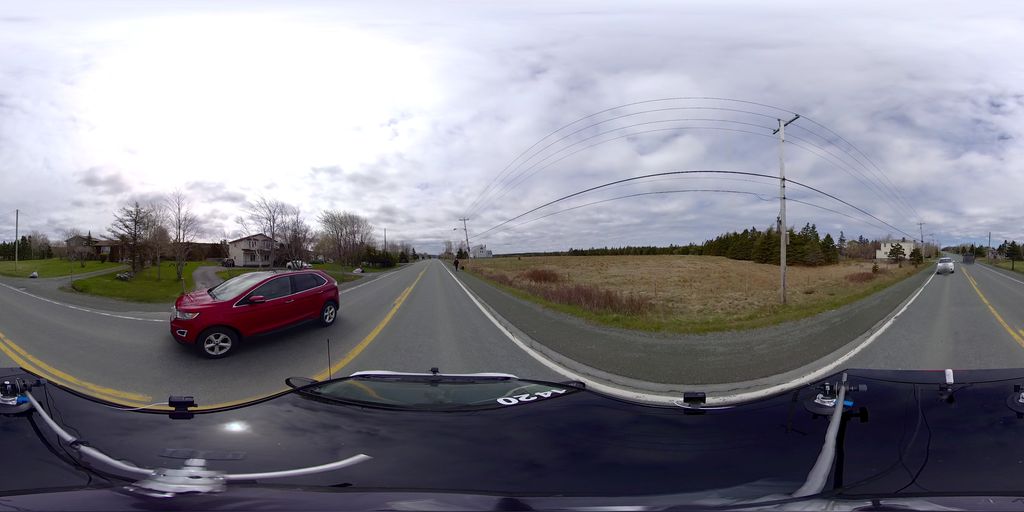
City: st_johns